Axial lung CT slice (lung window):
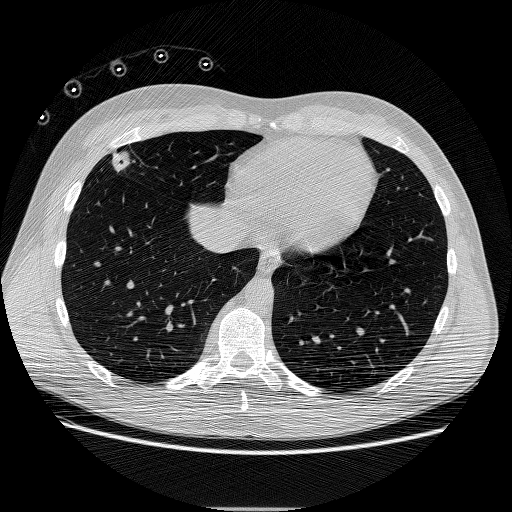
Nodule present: yes
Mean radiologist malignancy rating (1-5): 4.75